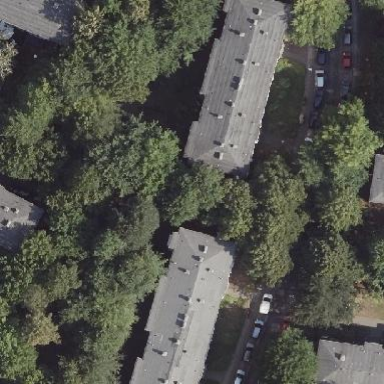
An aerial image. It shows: Black hipped roof adorns building with several apartments.